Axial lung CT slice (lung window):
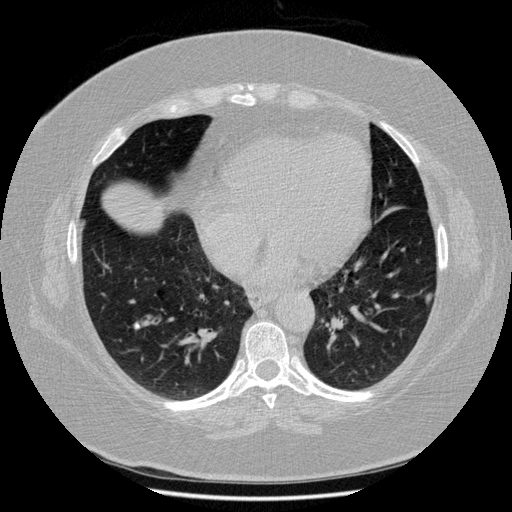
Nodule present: yes
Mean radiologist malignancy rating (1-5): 3.25